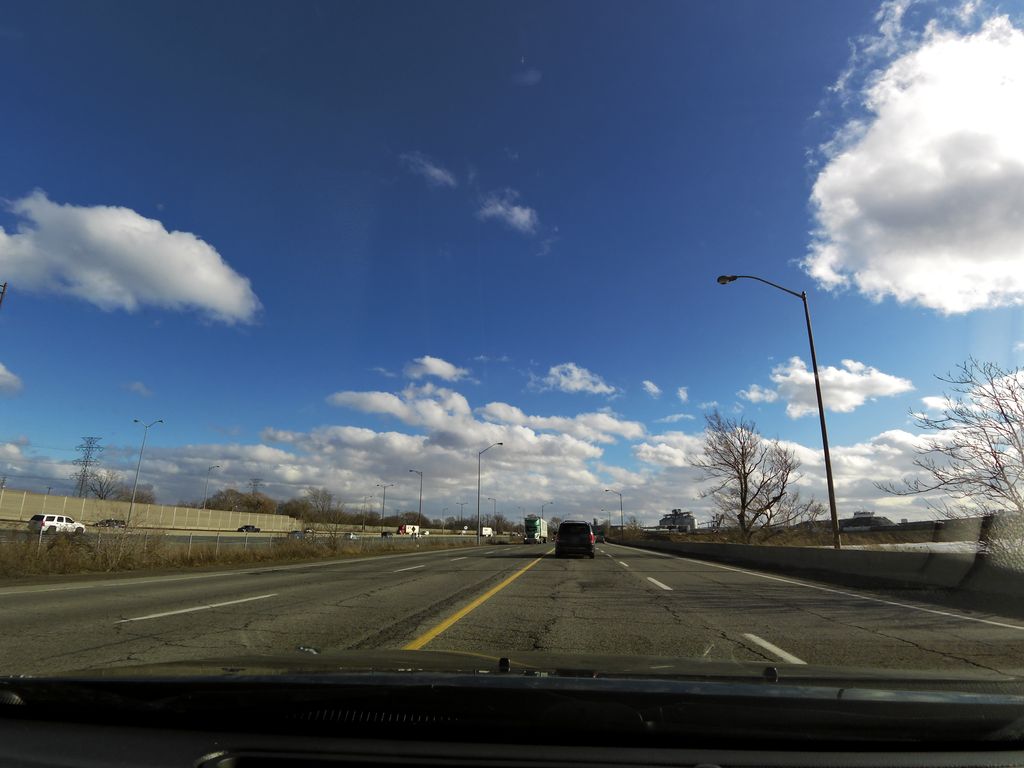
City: hamilton